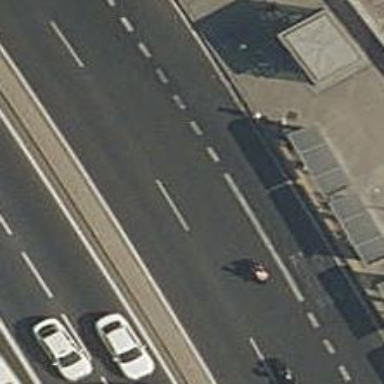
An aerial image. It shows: Public transport stop position.